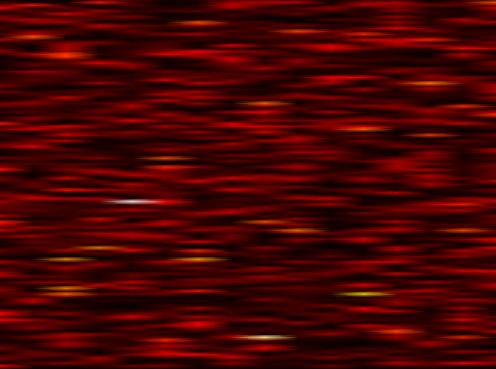
Label: FBMC